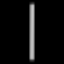
Label: line